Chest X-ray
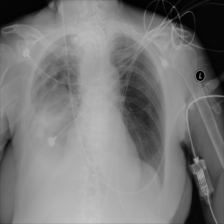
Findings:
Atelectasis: negative
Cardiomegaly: negative
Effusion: positive
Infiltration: positive
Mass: negative
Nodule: negative
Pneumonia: negative
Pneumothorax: negative
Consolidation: negative
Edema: negative
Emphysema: negative
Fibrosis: negative
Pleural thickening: negative
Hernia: negative